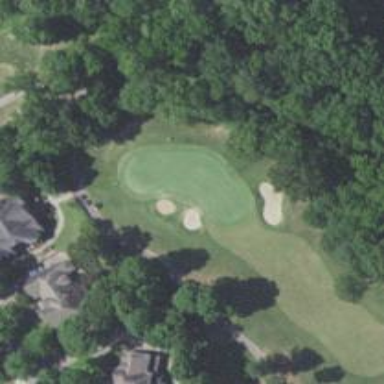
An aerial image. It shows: View of golf hole.